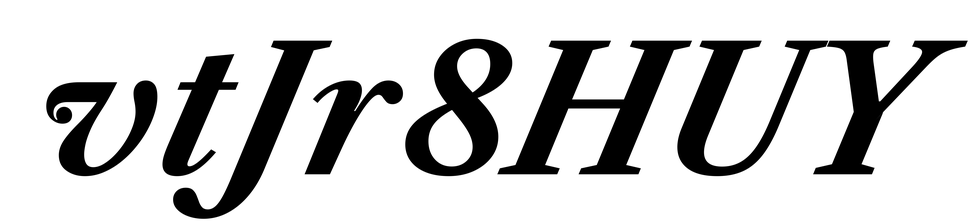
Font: LibreCaslonText-Italic_Bold_Italic